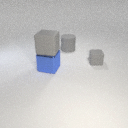
large blue metal cube to the left of small gray rubber cube